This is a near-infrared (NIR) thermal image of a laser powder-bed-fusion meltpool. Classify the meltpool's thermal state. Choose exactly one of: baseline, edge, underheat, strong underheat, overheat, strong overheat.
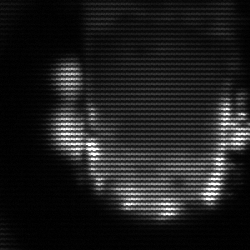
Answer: baseline